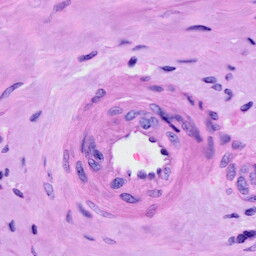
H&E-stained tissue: Cervix